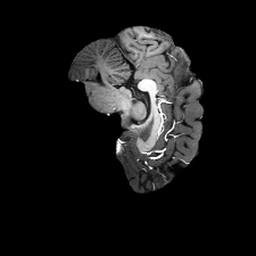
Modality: T1w
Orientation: sagittal
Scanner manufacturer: siemens
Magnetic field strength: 6.98 T
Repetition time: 3.1 s
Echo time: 0.00356 s